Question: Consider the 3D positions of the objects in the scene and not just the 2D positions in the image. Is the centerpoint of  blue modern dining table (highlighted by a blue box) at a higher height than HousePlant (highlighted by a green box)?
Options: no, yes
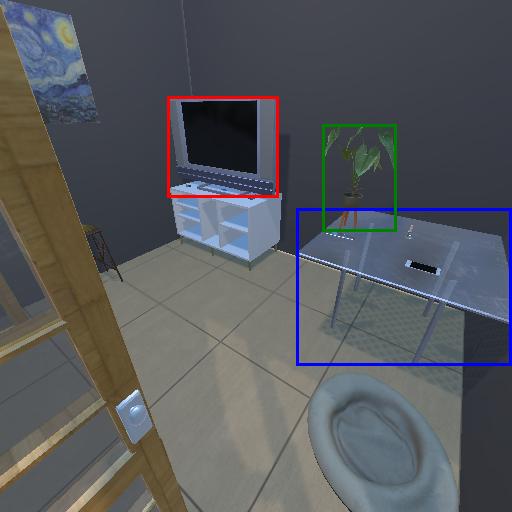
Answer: no